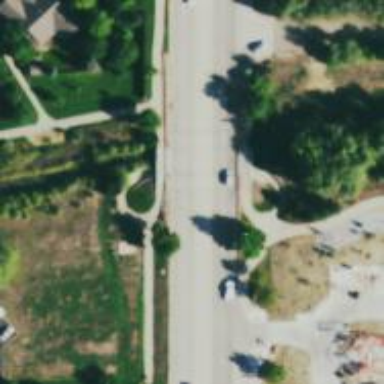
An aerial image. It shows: Secondary road.